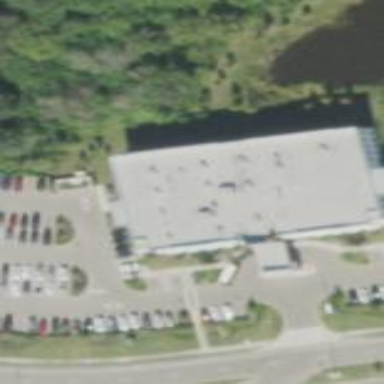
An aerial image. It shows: Building.